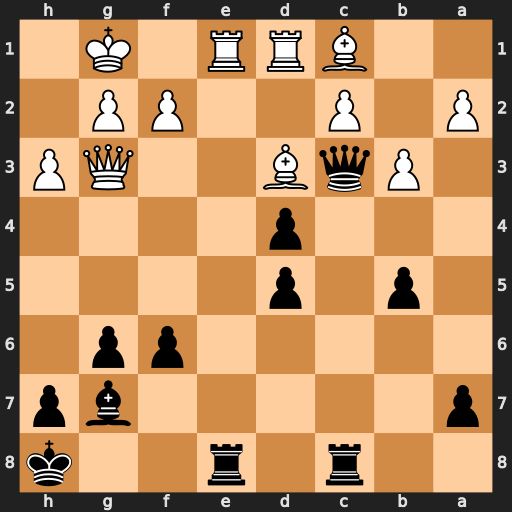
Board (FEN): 2r1r2k/p5bp/5pp1/1p1p4/3p4/1PqB2QP/P1P2PP1/2BRR1K1
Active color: b
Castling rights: -
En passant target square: -
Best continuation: Rxe1+ Rxe1 Qxe1+